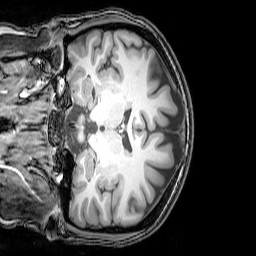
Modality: T1w
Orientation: coronal
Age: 23
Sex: female
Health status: healthy
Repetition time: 0.081 s
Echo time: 0.037 s